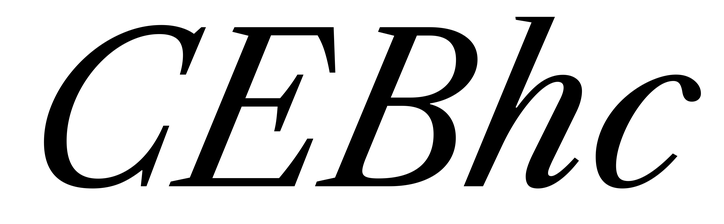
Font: LibreCaslonText-Italic_Italic